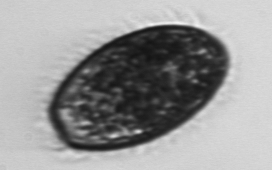
Label: Pleuronema